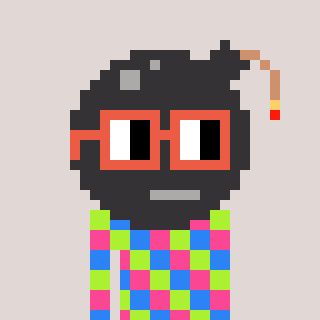
a pixel art character with square orange glasses, a bomb-shaped head and a computerblue-colored body on a warm background